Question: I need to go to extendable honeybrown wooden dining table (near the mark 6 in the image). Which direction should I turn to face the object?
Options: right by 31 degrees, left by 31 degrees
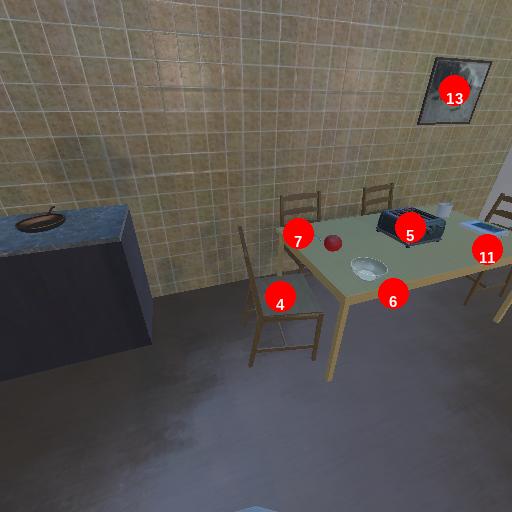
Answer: right by 31 degrees